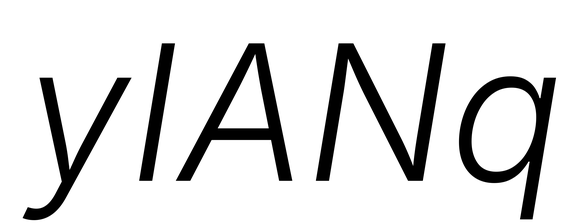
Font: Inter-Italic_Light_Italic